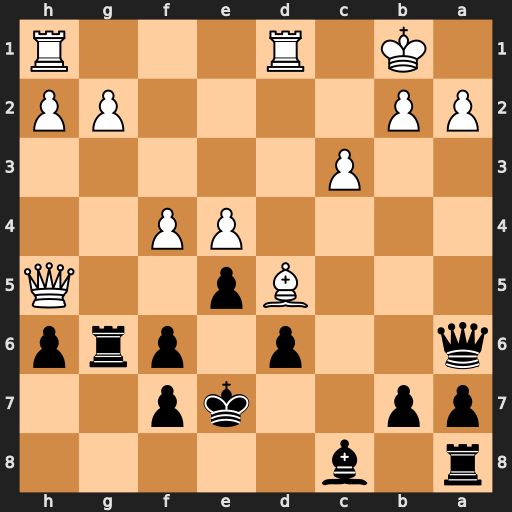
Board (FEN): r1b5/pp2kp2/q2p1prp/3Bp2Q/4PP2/2P5/PP4PP/1K1R3R
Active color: b
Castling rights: -
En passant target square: -
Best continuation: Bg4 Qh4 Bxd1